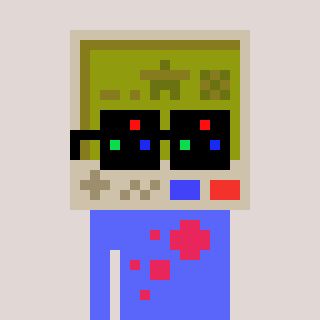
a pixel art character with square black sunglasses, a gameboy-shaped head and a purple-colored body on a warm background